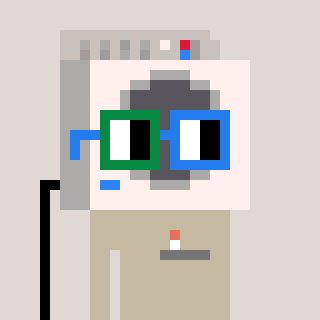
a pixel art character with square green and blue glasses, a washing machine-shaped head and a bege-colored body on a warm background